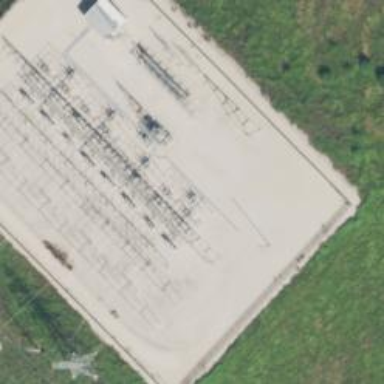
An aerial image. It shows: Switch for power supply.